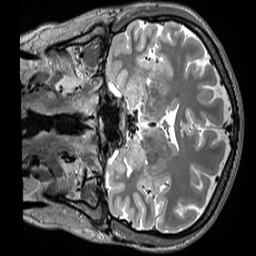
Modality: T2w
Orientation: coronal
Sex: male